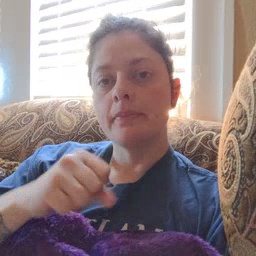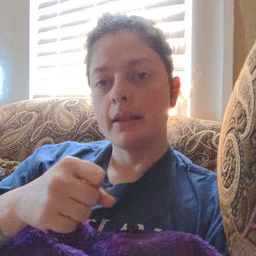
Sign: make